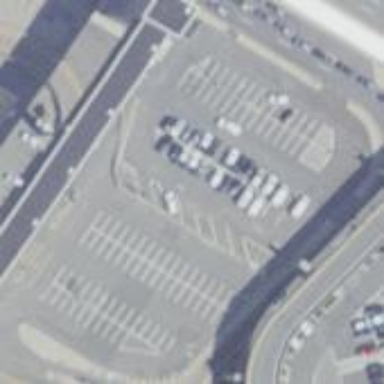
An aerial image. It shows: Parking area with surface.